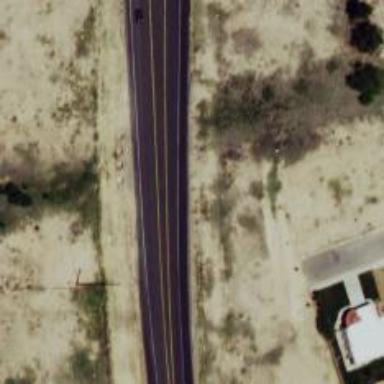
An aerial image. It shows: Asphalt road classified as trunk highway.